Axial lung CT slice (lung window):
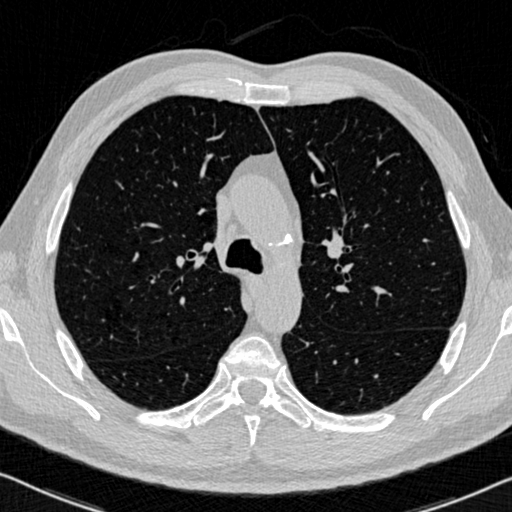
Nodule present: no